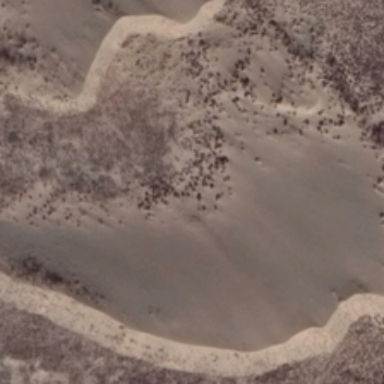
Several ripples are in a piece of khaki desert .